Question: I am doing a website for internet explorer. (don't judge!)
I noticed this white border around the content of the second frame..

Here is the code:
'''
<html>
<head>
<title>Web remote Desktop</title>
<script language="javascript" type="text/javascript">
if(!(window.navigator.userAgent.indexOf("MSIE ") > 0)) { window.location = "./redir.html"; }
</script>
</head>
<frameset cols="200, *" onload="checkIfIE()" name="full">
<frame src="nav.html" name="nav">
<frame src="content.php" name="desktop" scrolling="no">
</frameset>
</html>
'''
'''
<html>
<head>
</head>
<body>
<?php
if(true || isset($_POST["todo"])) {
echo('<object
todo="irrelevant"
width="100%"
height="100%">
</object>');
}
else {
#display start page
include_once "default.php";
}
?>
</body>
</html>
'''
I looked up different ways to fix this - 90% of them being "'margin''padding''border="0"'" - that all have helped nothing if added to any or all, '<frame>', '<body>' or '<object>'.
What else can I do/ what might have gone wrong?
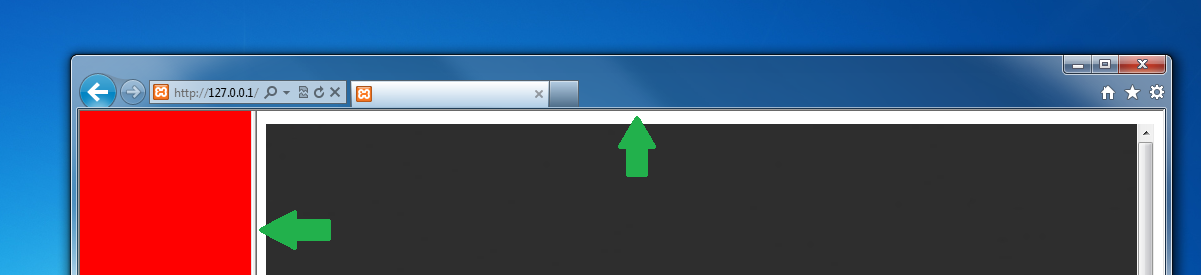
Answer: It's definitely a margin issue somewhere; but it might be hard to find where exactly; it could be inside of one of your frames, or maybe not. Try using browser developer tools (F12) and use the Select Element tool to click into the innermost element in that content frame. Then, with the Styles tab open on the right, click on each element in the tree until you find one that has a margin or padding that is affecting the layout.